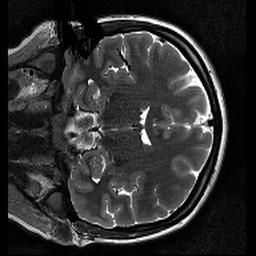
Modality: T2w
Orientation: coronal